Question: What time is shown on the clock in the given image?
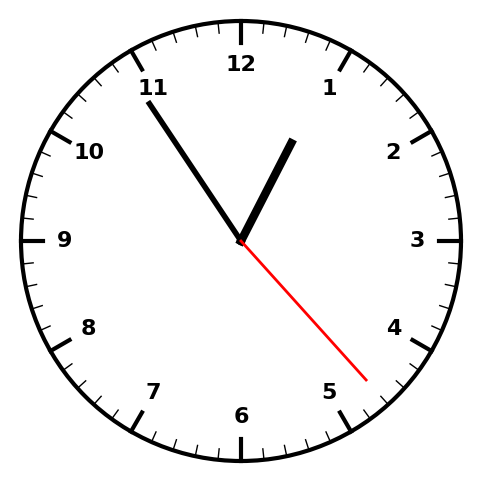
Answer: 12:54:23